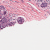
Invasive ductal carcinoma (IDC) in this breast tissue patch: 0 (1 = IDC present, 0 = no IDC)